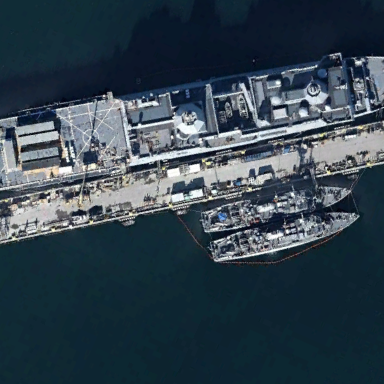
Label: combat